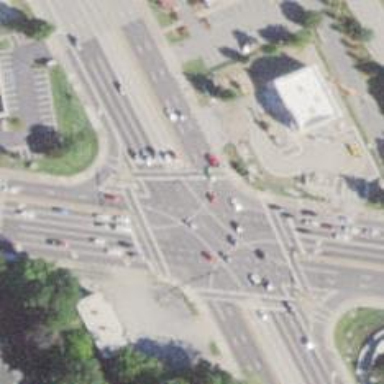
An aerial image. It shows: Crossing with line markings on the road.